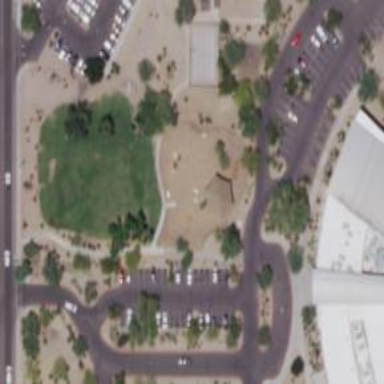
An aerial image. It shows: Playground featuring roundabout.